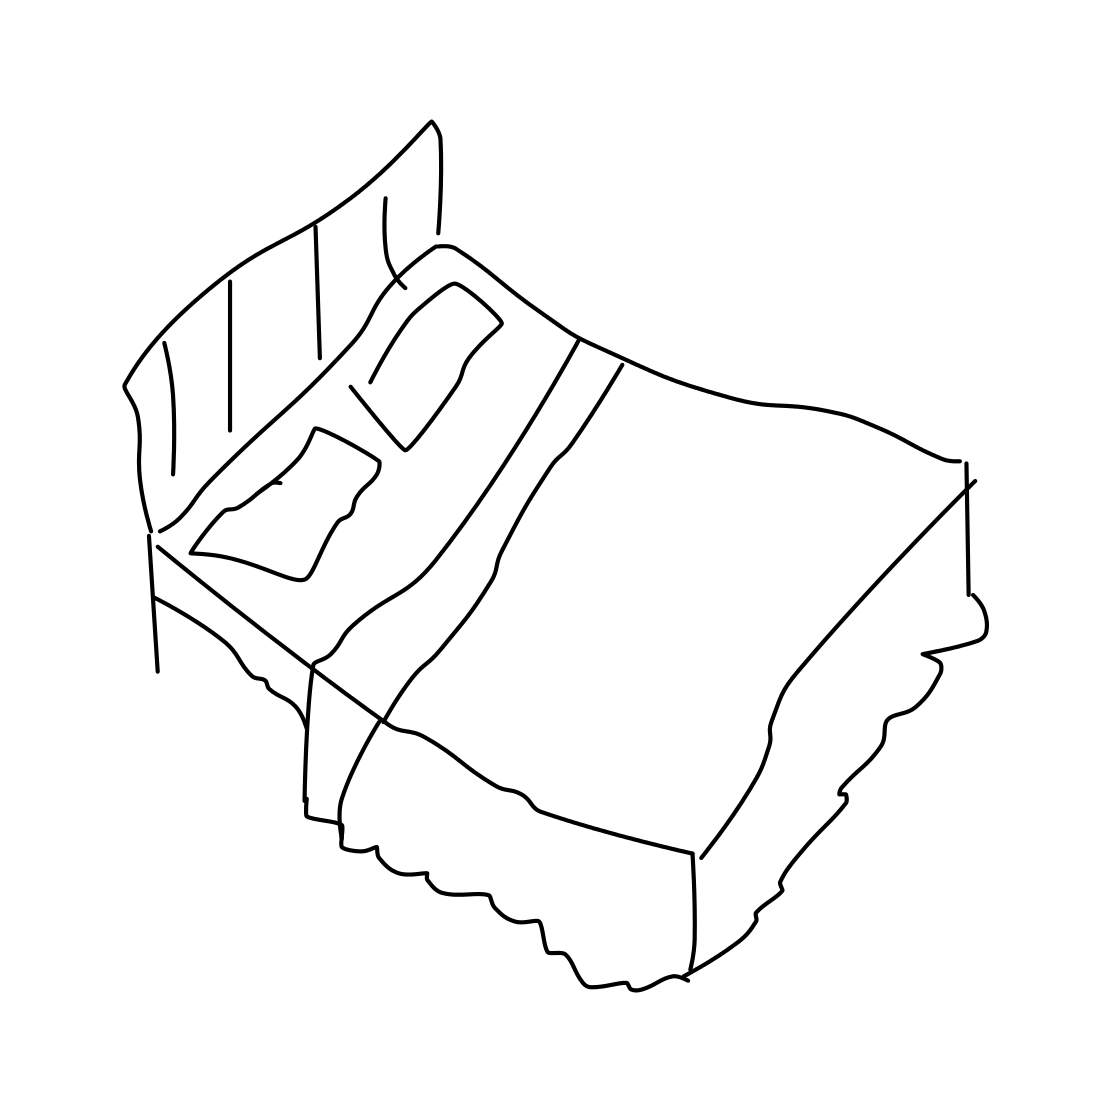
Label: bed